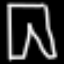
Label: pants